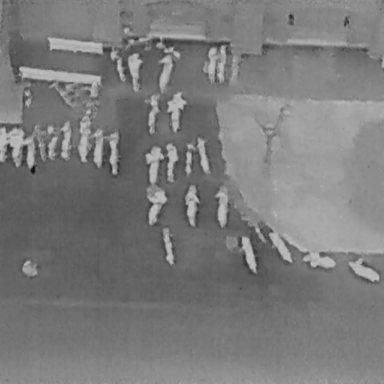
There are 28 Bicycles in the infrared image.